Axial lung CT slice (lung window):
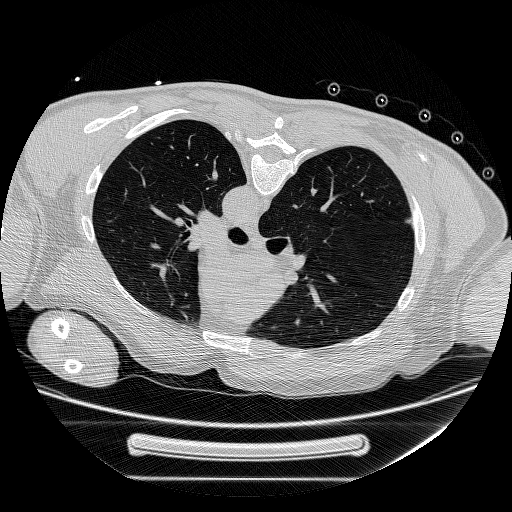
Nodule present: no